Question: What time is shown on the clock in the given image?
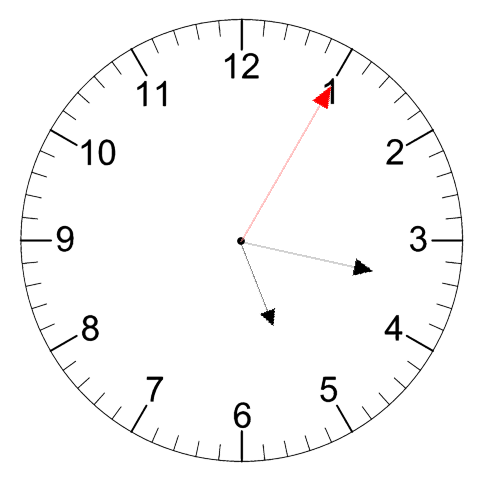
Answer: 05:17:05